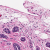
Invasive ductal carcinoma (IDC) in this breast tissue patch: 0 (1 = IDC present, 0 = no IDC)